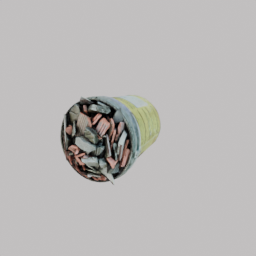
Label: tools